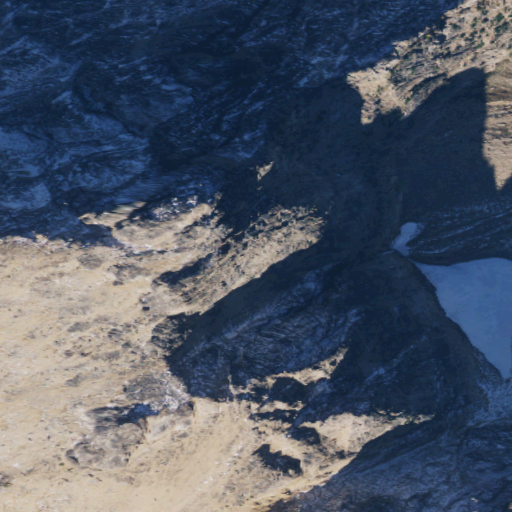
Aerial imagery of mountain in Washington named Golden Horn containing barren land and snow